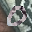
Label: 0